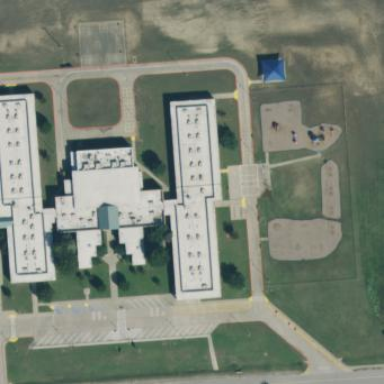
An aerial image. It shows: School building.